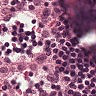
Metastatic tissue present: no